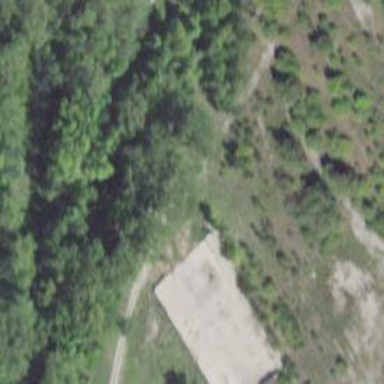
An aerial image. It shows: Abandoned railway yard.